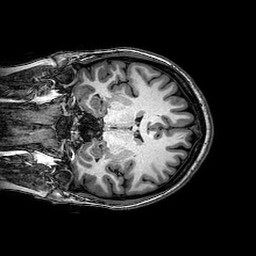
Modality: T1w
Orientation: coronal
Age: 23
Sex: female
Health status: healthy
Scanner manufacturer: philips
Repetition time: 0.008133 s
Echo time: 0.00374 s